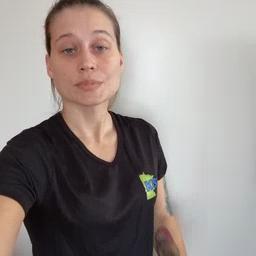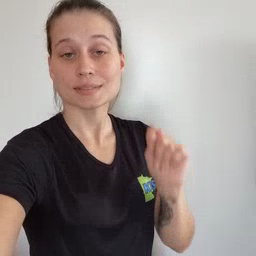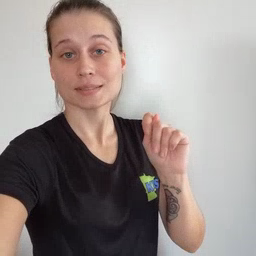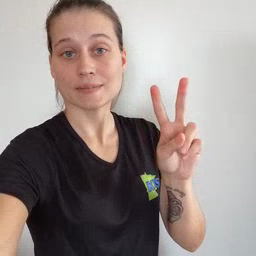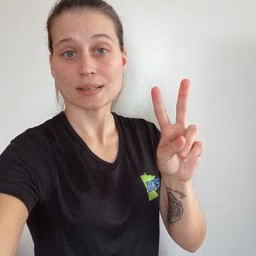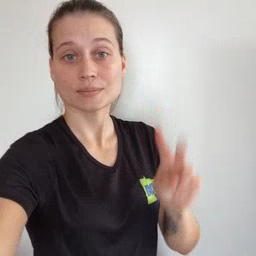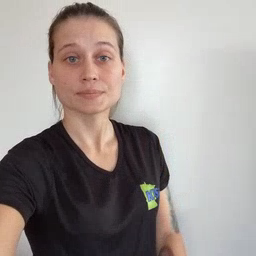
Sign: TV